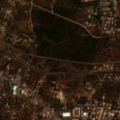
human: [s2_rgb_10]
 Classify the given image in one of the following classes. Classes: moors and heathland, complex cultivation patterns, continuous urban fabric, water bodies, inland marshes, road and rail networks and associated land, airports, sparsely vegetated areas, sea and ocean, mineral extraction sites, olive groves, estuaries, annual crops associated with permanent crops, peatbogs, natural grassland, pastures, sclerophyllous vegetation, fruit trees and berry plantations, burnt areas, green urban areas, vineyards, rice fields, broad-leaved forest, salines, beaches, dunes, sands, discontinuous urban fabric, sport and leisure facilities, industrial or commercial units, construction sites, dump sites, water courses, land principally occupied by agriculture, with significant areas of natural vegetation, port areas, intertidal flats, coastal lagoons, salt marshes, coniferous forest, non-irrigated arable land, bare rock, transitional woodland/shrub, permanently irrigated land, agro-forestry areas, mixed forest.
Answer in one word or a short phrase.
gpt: discontinuous urban fabric, annual crops associated with permanent crops, land principally occupied by agriculture, with significant areas of natural vegetation, sclerophyllous vegetation